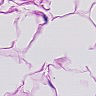
Metastatic tissue present: no